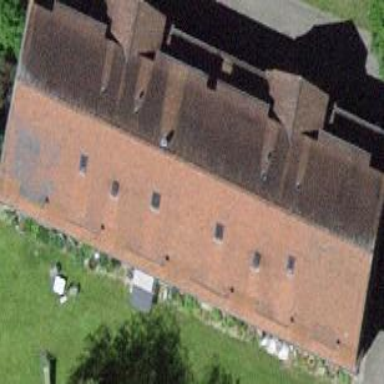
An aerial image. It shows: Building with gabled roof made of roof tiles.